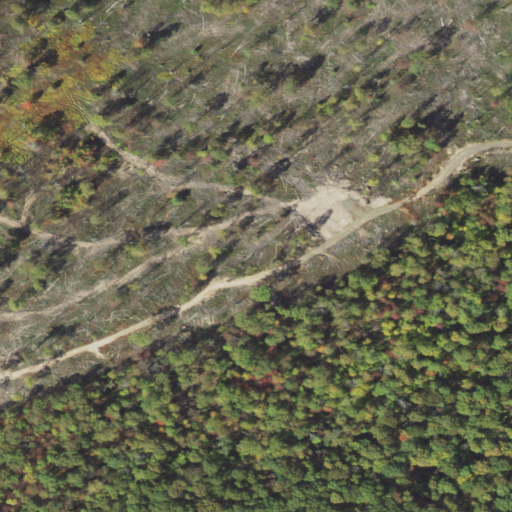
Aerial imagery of ridge(s) in Pennsylvania named Brush Ridge containing grassland, deciduous forest, and shrub